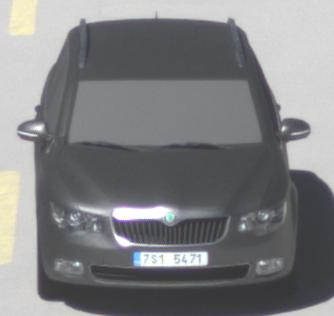
Make: Skoda
Model: Superb Combi 1.4 TSI
Detailed model: Superb (II) Combi
Model produced from: 2010/01
Model produced until: 2011/10
Doors: 5
Color: gray
Road condition: dry road
Daytime: midday
Contrast: high contrast